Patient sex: F
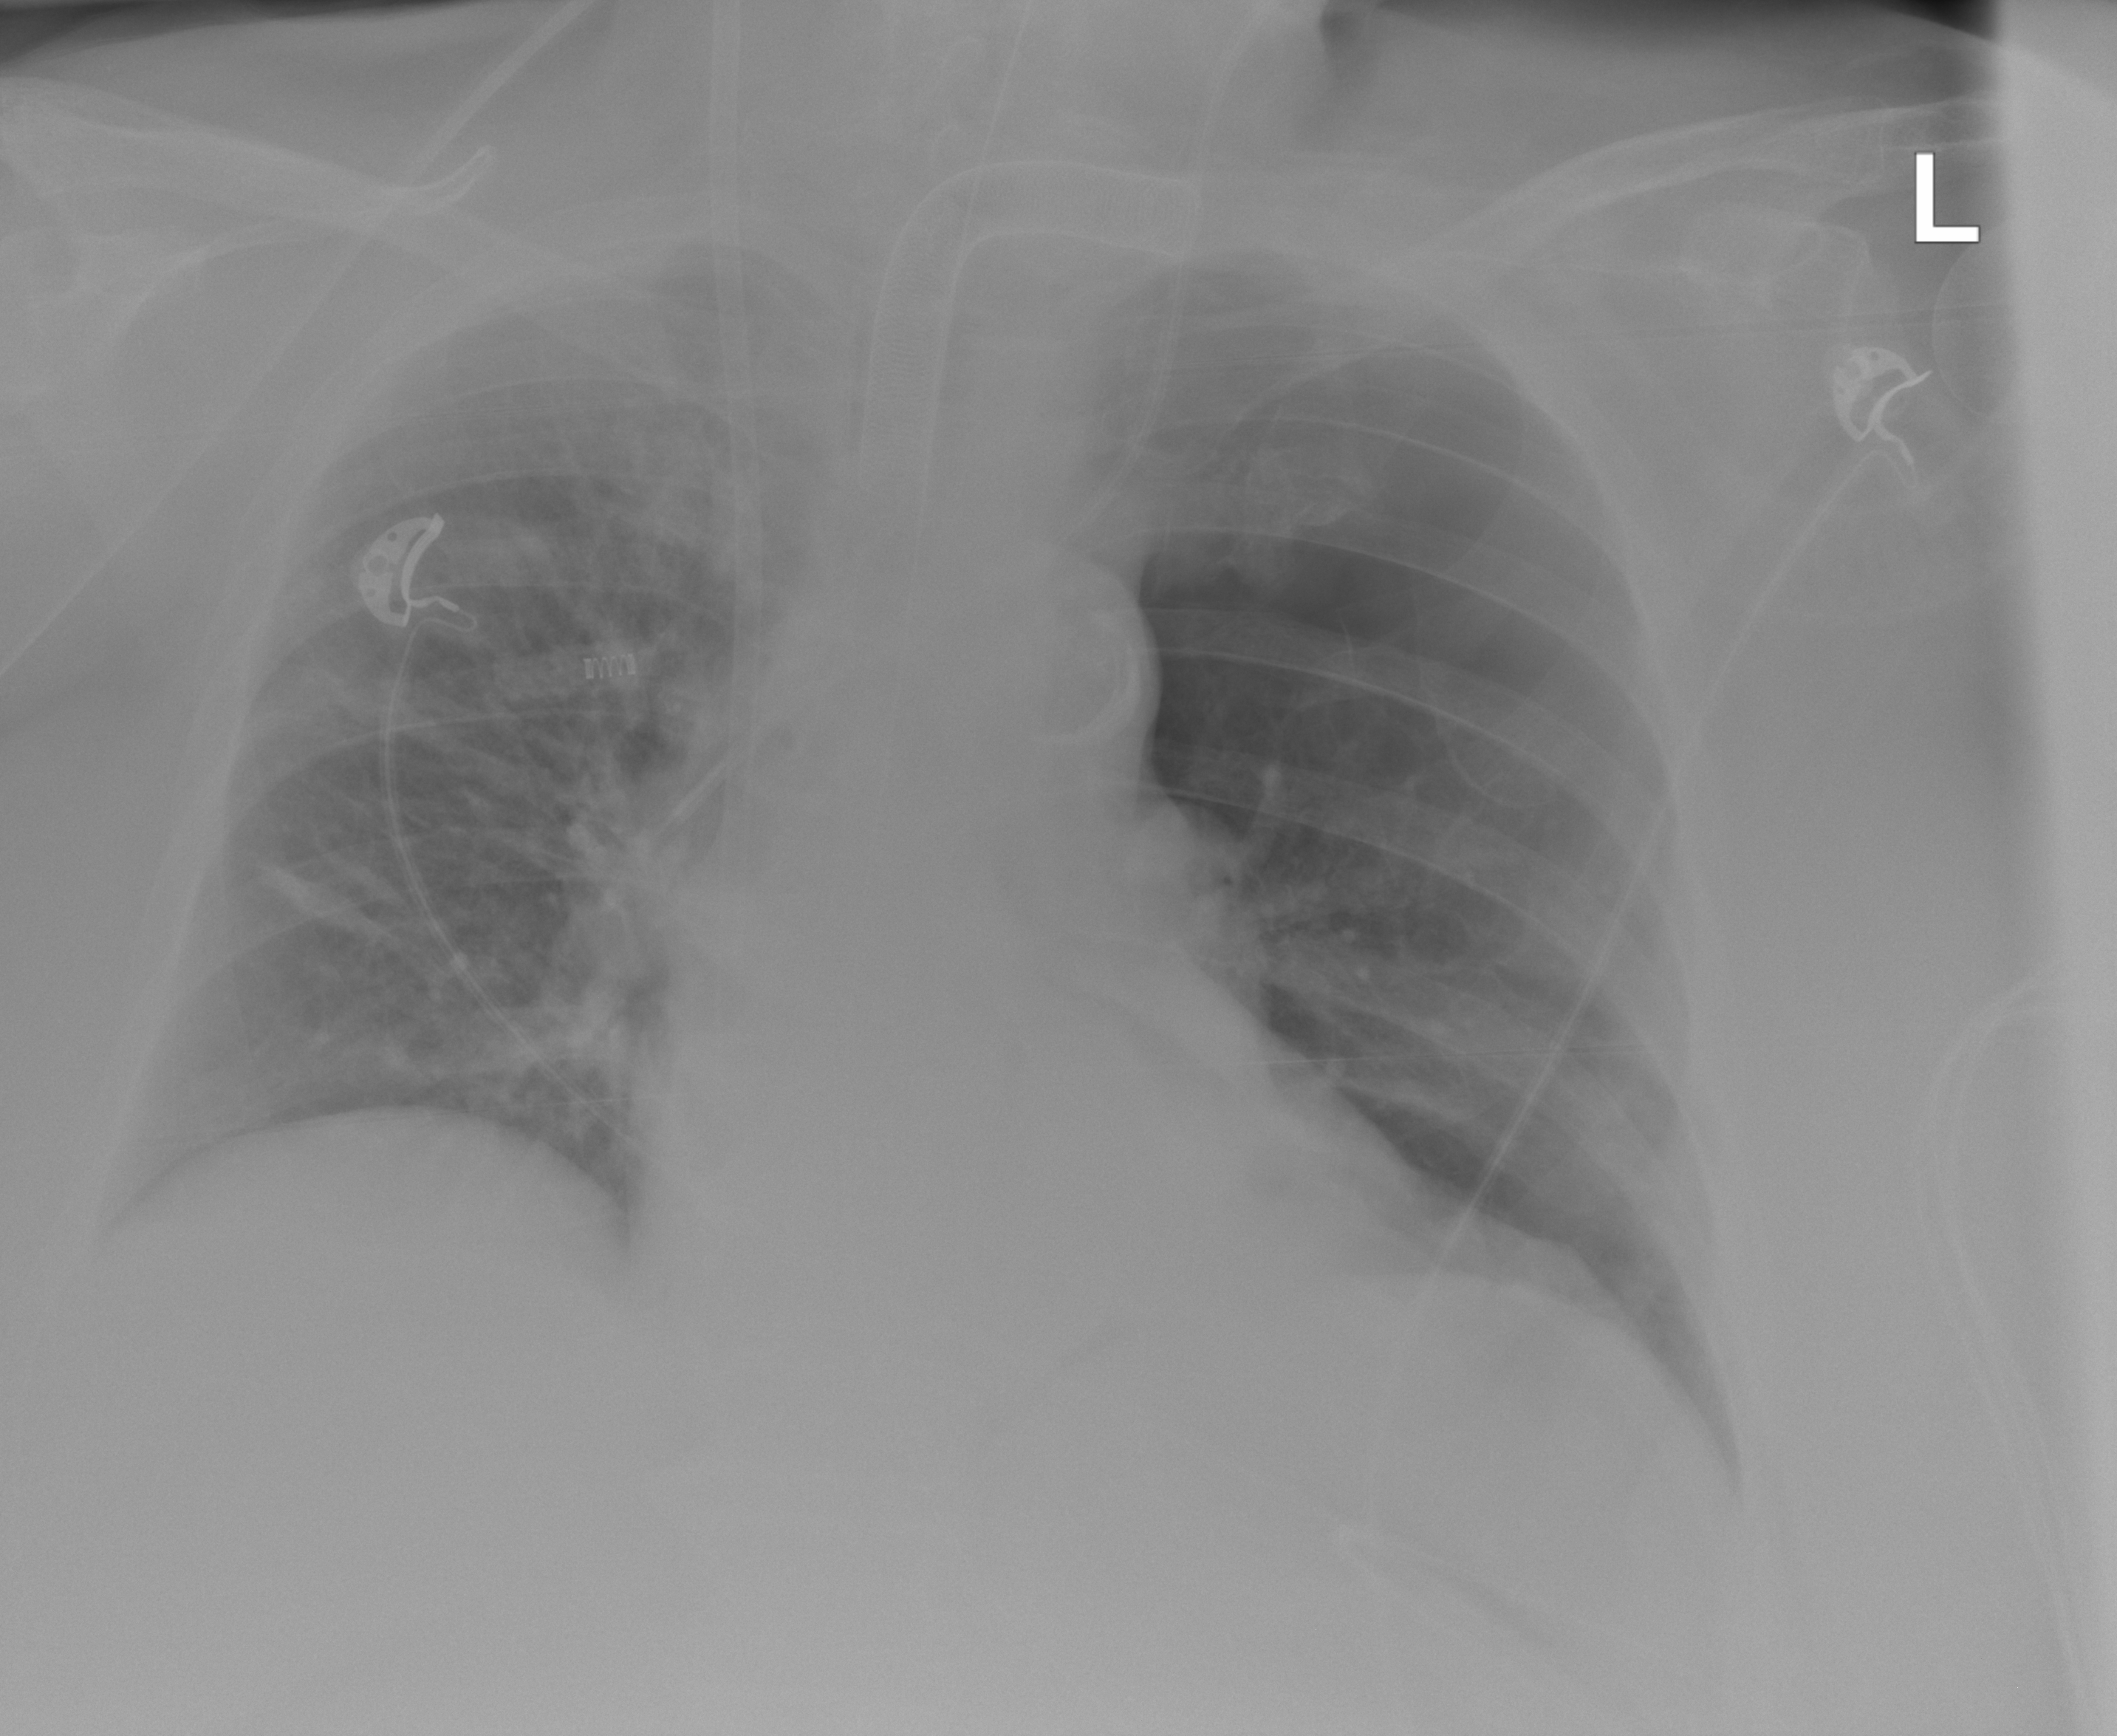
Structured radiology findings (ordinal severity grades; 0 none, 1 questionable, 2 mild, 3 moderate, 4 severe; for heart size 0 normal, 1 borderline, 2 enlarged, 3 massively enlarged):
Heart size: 1
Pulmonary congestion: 2
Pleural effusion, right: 1
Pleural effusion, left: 0
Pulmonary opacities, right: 2
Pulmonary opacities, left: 2
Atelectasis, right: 2
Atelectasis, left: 2